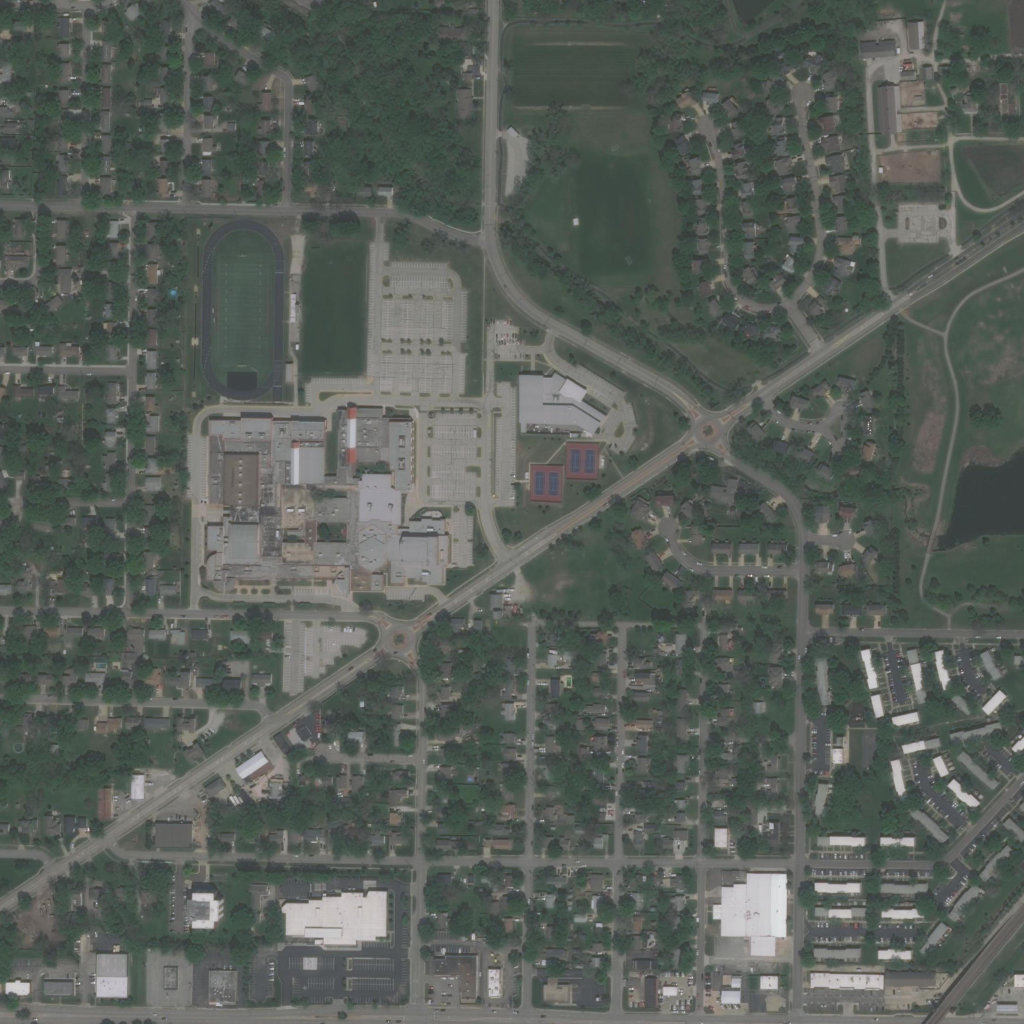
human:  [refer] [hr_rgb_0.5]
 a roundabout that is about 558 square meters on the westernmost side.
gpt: <box>[[37, 60, 40, 64, 0]]</box>